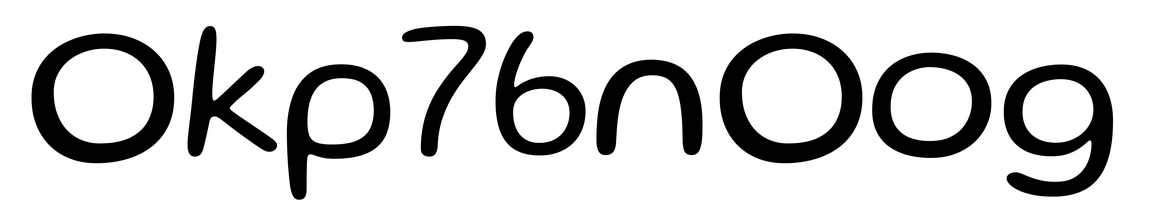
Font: Gluten_Light